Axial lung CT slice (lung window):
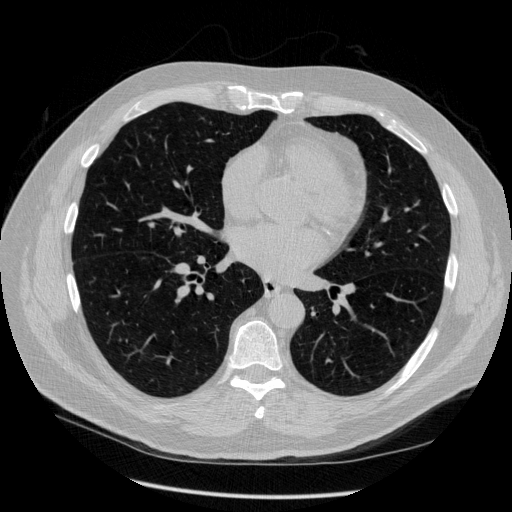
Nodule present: no